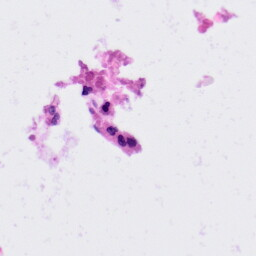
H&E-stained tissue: Colon